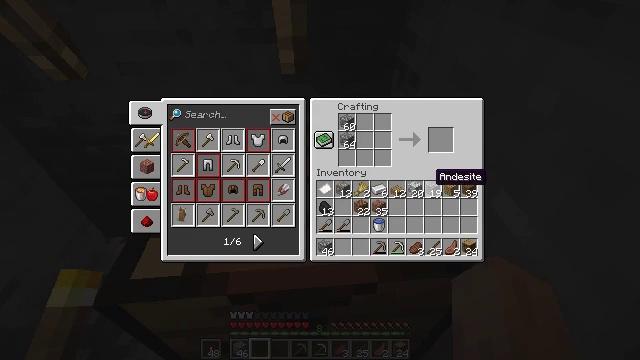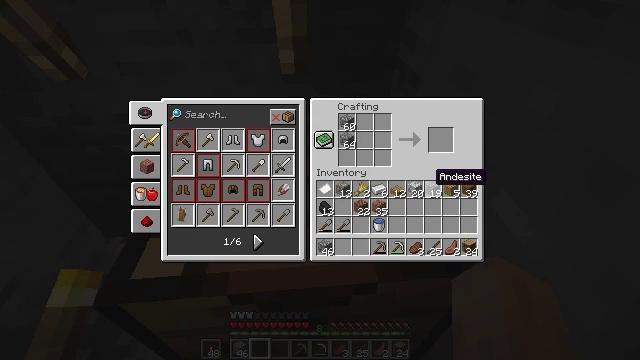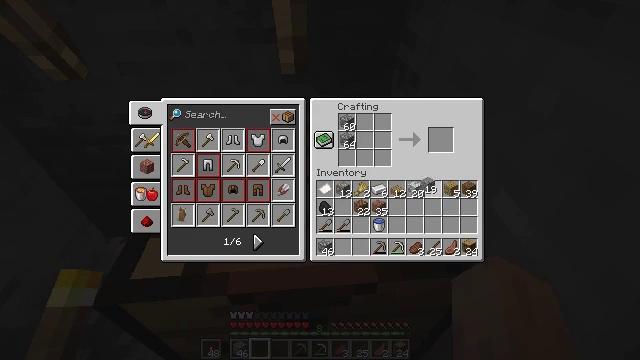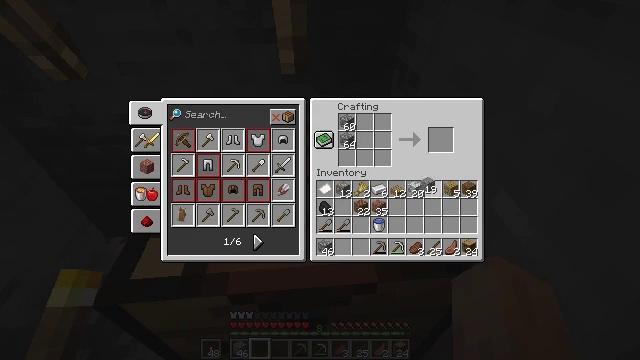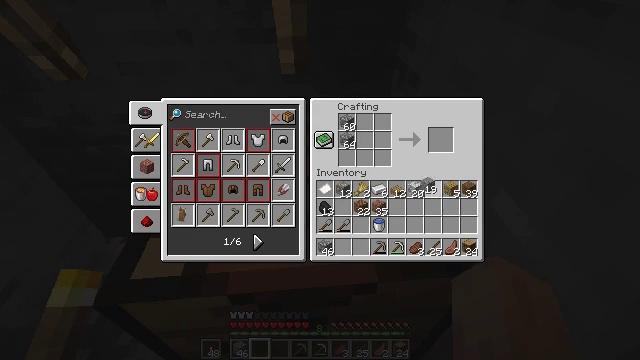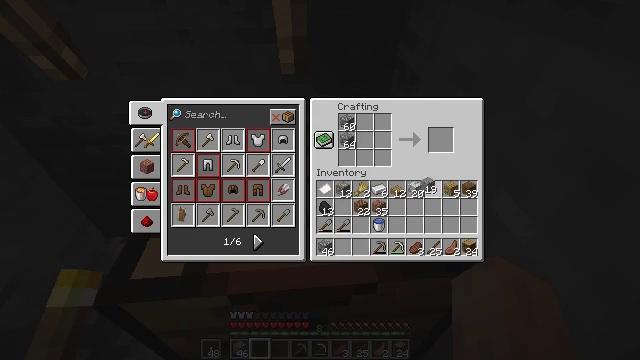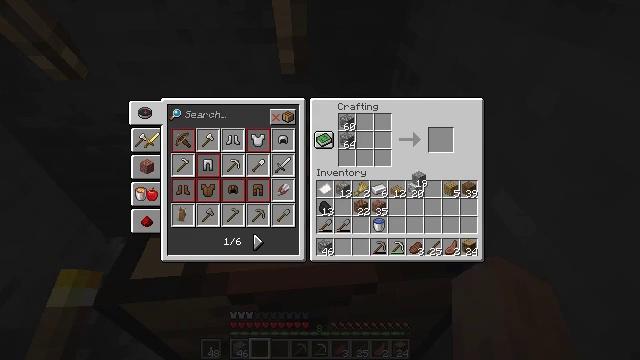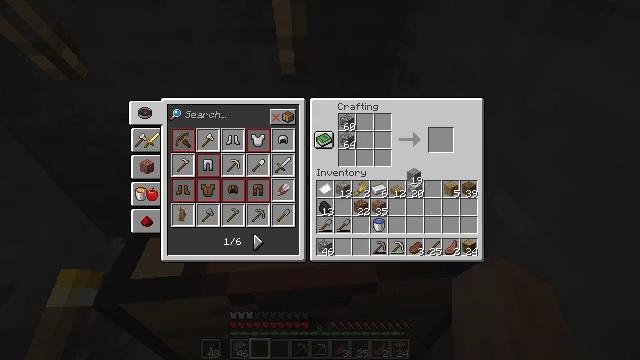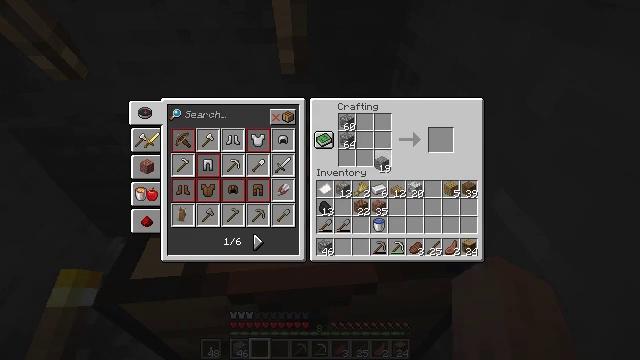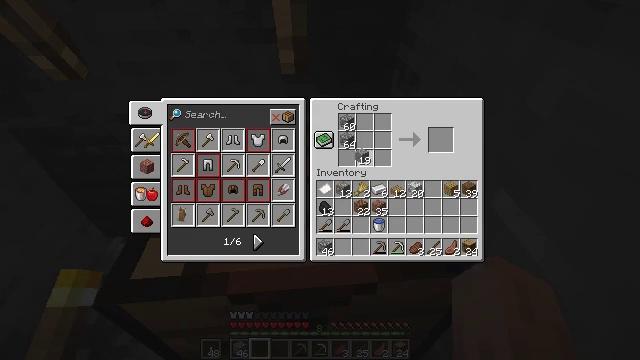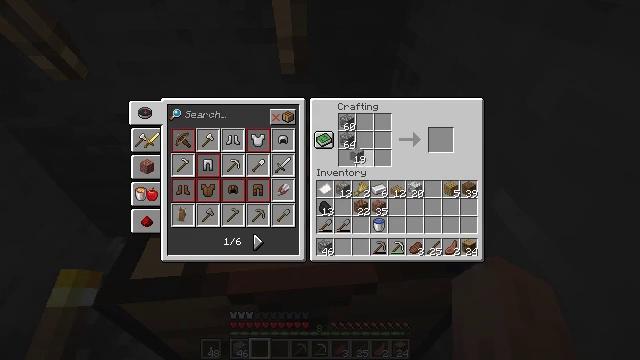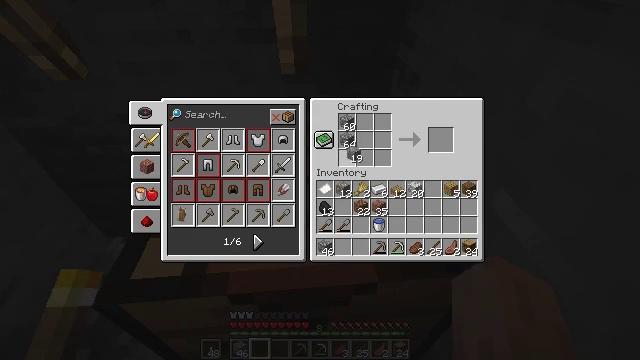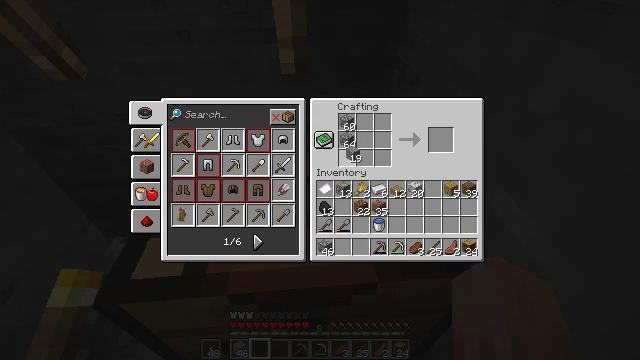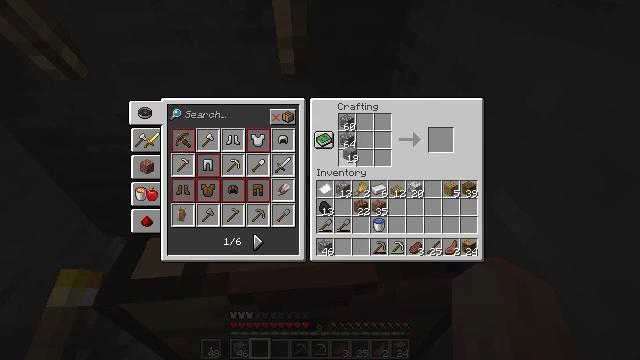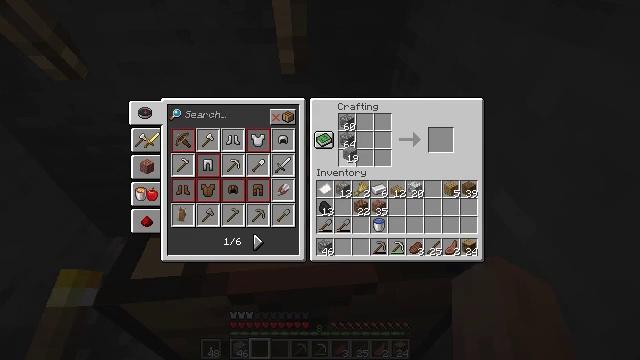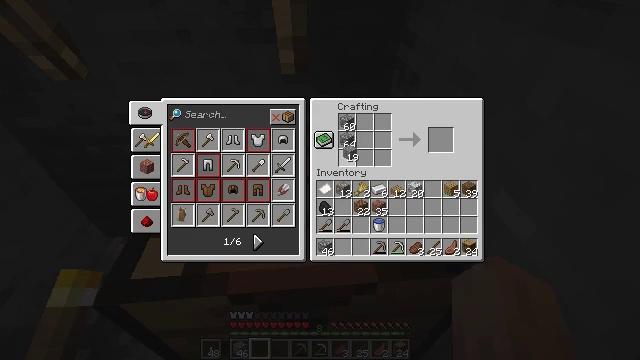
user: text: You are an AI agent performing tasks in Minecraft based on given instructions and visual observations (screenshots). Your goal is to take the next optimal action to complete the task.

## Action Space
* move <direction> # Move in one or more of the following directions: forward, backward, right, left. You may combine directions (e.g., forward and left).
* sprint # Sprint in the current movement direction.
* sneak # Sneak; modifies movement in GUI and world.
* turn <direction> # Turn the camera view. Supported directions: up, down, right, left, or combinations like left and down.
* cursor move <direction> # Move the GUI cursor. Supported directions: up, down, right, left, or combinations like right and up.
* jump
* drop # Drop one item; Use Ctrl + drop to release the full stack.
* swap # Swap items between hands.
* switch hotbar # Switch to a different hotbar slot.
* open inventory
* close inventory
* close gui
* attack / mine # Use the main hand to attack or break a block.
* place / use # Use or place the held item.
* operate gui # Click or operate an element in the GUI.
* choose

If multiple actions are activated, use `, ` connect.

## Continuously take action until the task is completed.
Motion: motion action
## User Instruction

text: Combine cobblestone to craft cobblestone stairs.
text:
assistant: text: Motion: no_op
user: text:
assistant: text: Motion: operate gui
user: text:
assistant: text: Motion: operate gui
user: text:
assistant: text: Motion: operate gui
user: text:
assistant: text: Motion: no_op
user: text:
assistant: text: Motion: cursor move left
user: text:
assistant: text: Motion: no_op
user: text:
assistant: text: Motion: cursor move left and up
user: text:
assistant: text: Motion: cursor move left and up
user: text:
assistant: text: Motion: no_op
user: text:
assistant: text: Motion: no_op
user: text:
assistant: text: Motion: no_op
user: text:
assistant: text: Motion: no_op
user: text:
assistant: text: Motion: no_op
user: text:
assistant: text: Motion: no_op
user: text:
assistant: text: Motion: no_op
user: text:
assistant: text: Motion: no_op
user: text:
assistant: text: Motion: no_op
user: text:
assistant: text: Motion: no_op
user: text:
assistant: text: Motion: no_op
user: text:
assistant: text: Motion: no_op
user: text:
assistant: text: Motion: operate gui
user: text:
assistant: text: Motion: operate gui
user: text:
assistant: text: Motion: operate gui
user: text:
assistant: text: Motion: no_op
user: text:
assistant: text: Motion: no_op
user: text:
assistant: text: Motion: cursor move down
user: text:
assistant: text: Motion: cursor move down
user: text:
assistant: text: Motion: no_op
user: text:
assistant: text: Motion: no_op